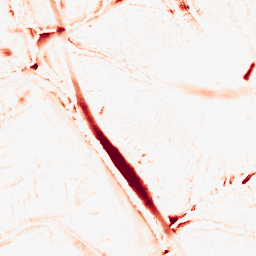
Category: morphological
Decomposition family: morphological_diamond
Decomposition parameters: operation: opening
radius: 10
Upsampling method: cubic_catmull_rom
Upsampling parameters: scale: 2
Upsampling scale: 2